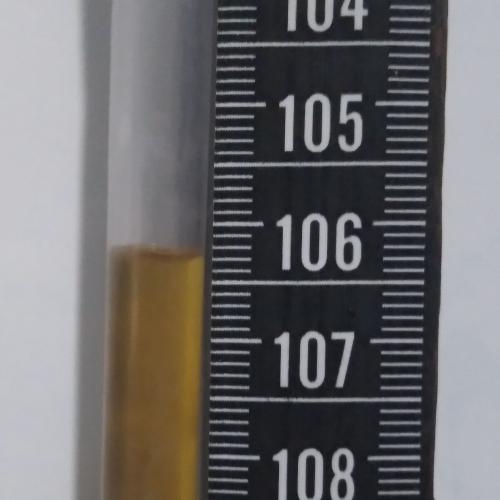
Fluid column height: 106.3 cm